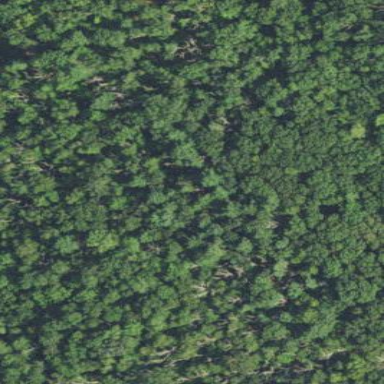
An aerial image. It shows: Mixed leaf woodland.